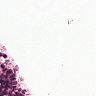
Metastatic tissue present: no